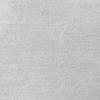
Atmospheric dust classification: dusty